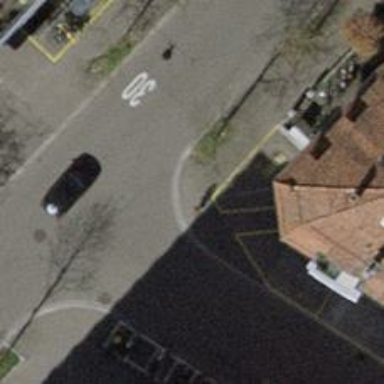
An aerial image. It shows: Kerb serving as barrier.